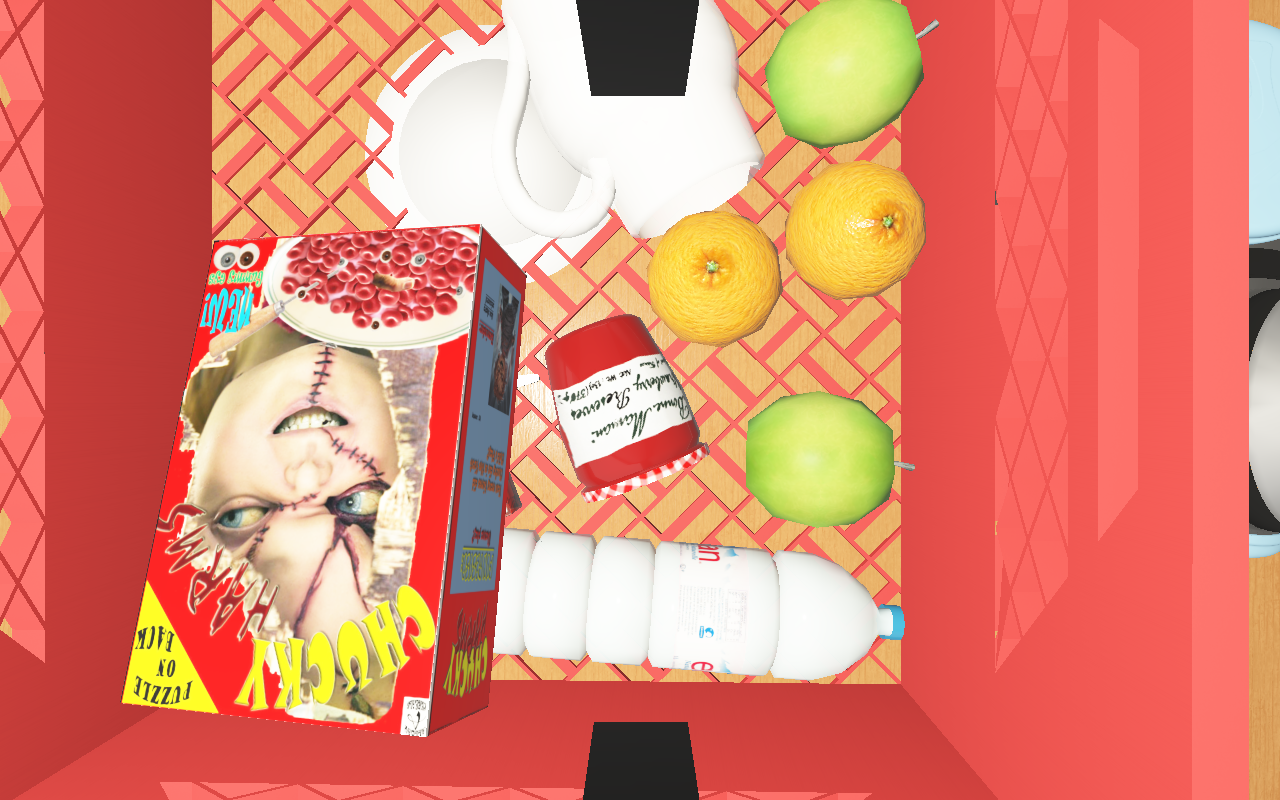
Objects in the scene:
carafe
water bottle
apple
orange
orange
glass
jam jar
cereal box
cereal box